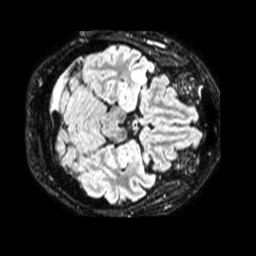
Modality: FLAIR
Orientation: axial
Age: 51
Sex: male
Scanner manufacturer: philips
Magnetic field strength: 1.5 T
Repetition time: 4.8 s
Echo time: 0.3367 s